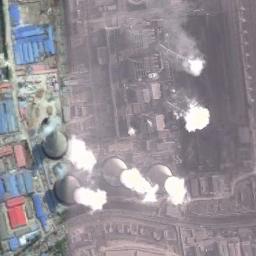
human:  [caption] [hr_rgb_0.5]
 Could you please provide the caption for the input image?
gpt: In the thermal power plant, there are plant buildings and machinery .

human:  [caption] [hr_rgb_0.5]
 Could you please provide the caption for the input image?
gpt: The thermal power station is next to some buildings with white mist above .

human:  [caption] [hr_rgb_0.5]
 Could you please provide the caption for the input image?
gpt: Many buildings of different shapes are next to the thermal power station .

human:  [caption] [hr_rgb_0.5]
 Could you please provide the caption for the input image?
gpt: There are four thermal power stations in the picture, divided into two groups .

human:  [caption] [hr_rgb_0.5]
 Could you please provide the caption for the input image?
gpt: There are some blue buildings and several chimneys on the thermal power station .